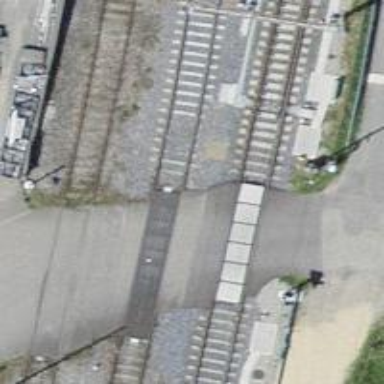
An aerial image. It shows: Railway level crossing.